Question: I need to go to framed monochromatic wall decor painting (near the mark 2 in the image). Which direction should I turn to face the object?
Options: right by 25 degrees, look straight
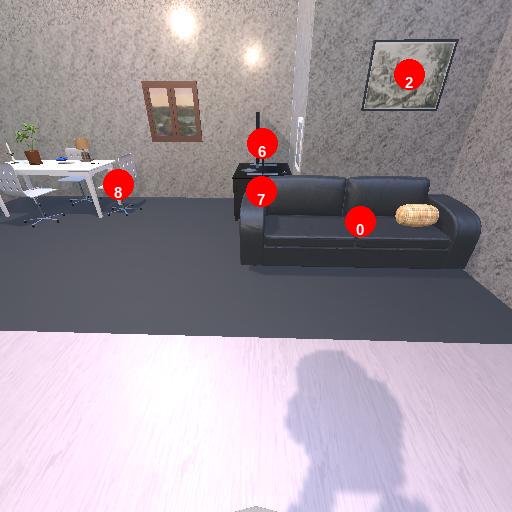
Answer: right by 25 degrees